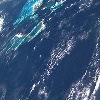
Label: water